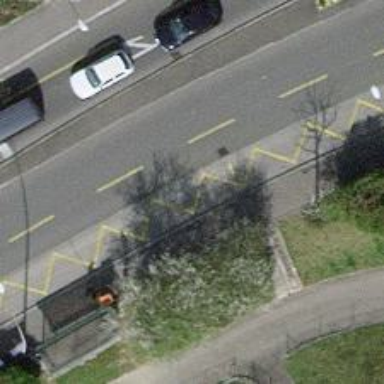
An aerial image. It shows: Asphalt sidewalk leading to public transport platform.